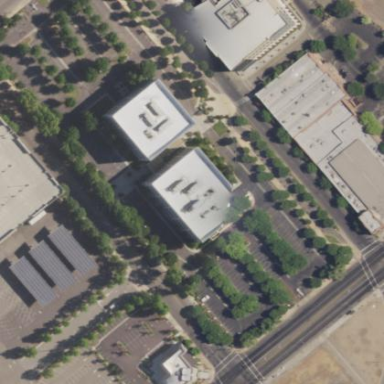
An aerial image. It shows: Commercial building.